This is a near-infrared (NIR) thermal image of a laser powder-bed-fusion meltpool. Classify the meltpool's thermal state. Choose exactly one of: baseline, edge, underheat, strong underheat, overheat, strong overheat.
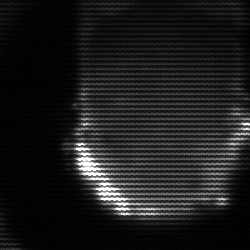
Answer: baseline